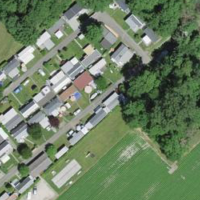
EUNIS habitat code: 53
Species observed at this site:
Acer campestre